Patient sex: M
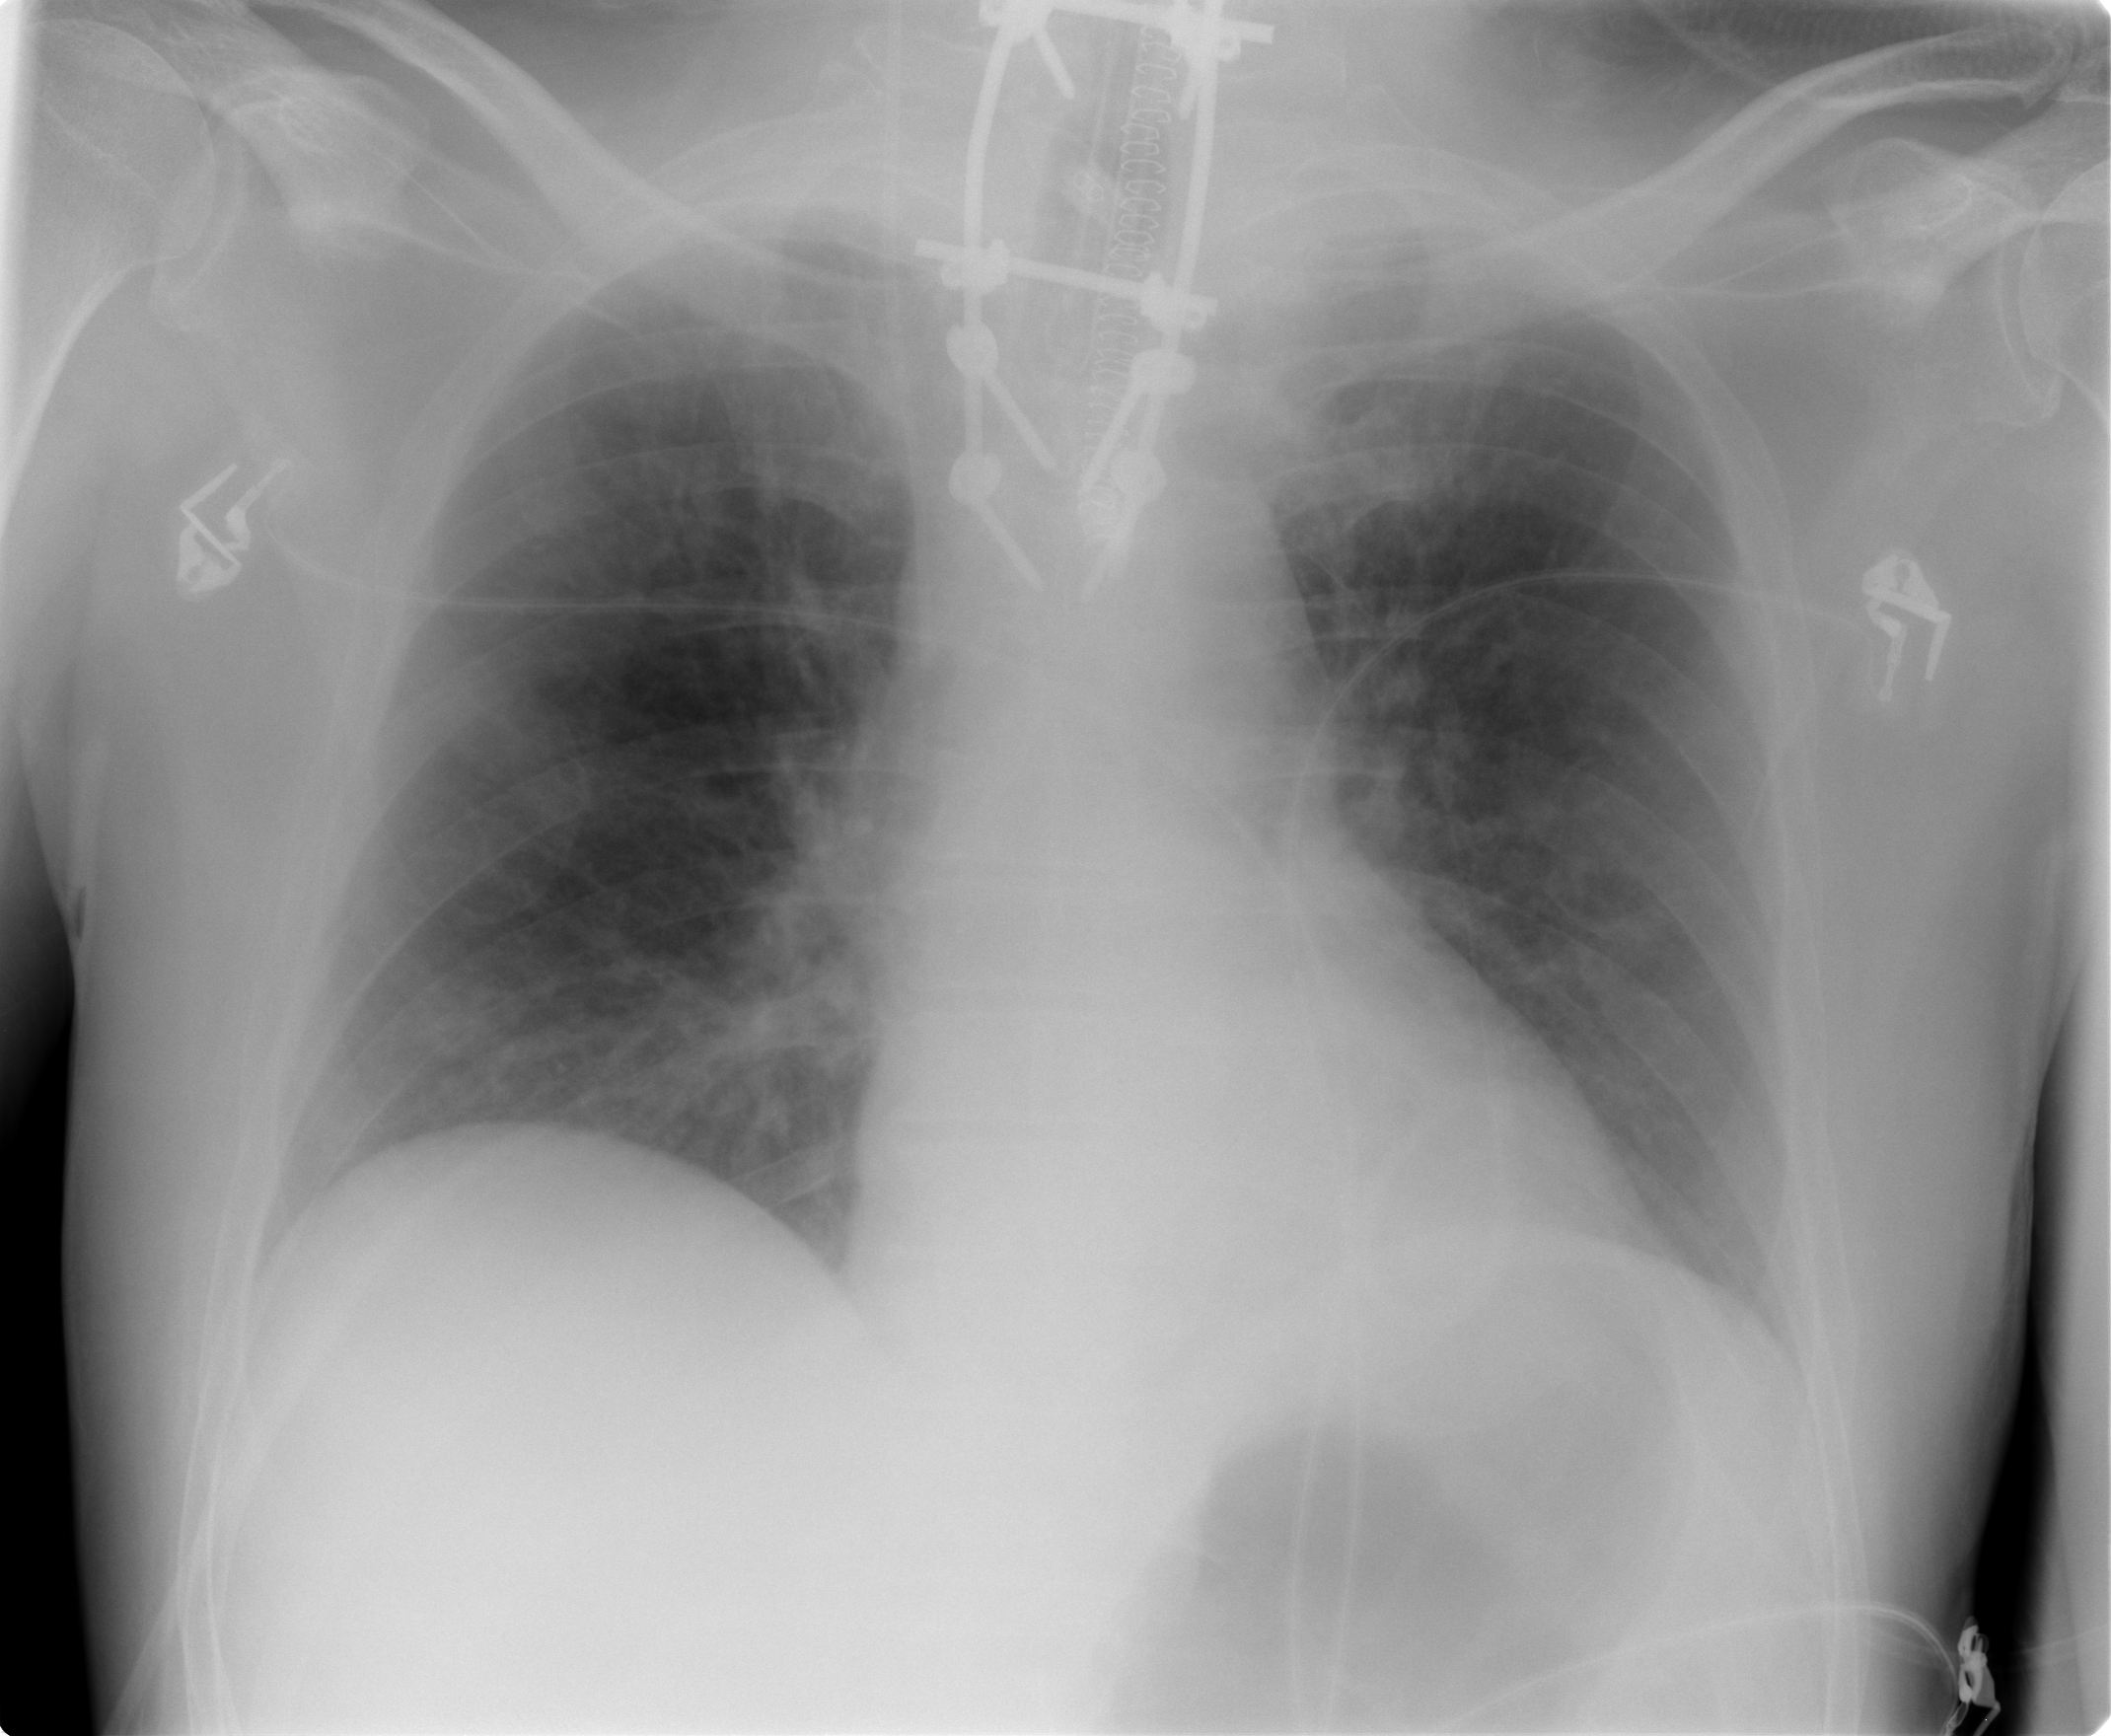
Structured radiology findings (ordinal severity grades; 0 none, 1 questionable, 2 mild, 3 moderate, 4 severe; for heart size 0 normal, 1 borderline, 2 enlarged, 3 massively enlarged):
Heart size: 0
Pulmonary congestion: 1
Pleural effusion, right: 0
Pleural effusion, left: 0
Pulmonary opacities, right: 2
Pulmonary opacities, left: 1
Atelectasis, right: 2
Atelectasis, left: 2